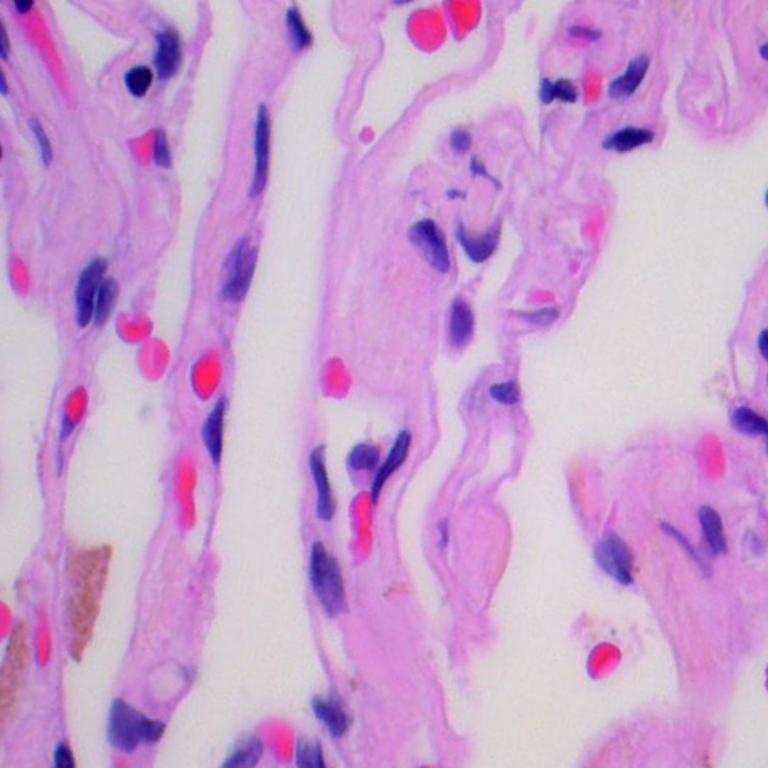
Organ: lung
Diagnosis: benign